Interaction volume radius: 10 \u00c5
Interaction volume height: 10 \u00c5
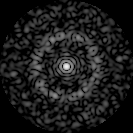
Disorder parameter: 0.8657